Question: I am using the ActionBar Compatibility, everything is OK, except the fact that by default, the buttons (actions) have some padding around.
How can I alter that padding for specific buttons, remove it, and in some cases adjust.

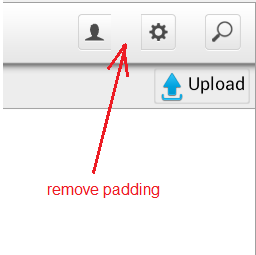
Answer: I managed to resolve this issue by creating a custom layout and attaching it to the ActionBar, by configuring the styles:
'''
<style name="ActionBar" parent="android:style/Widget.Holo.Light.ActionBar">
<item name="android:displayOptions">showHome|useLogo|showCustom</item>
<item name="android:customNavigationLayout">@layout/actionbar_custom_title</item>
</style>
'''
Now there appeared another problem: Please see this thread if you can help me: <URL>